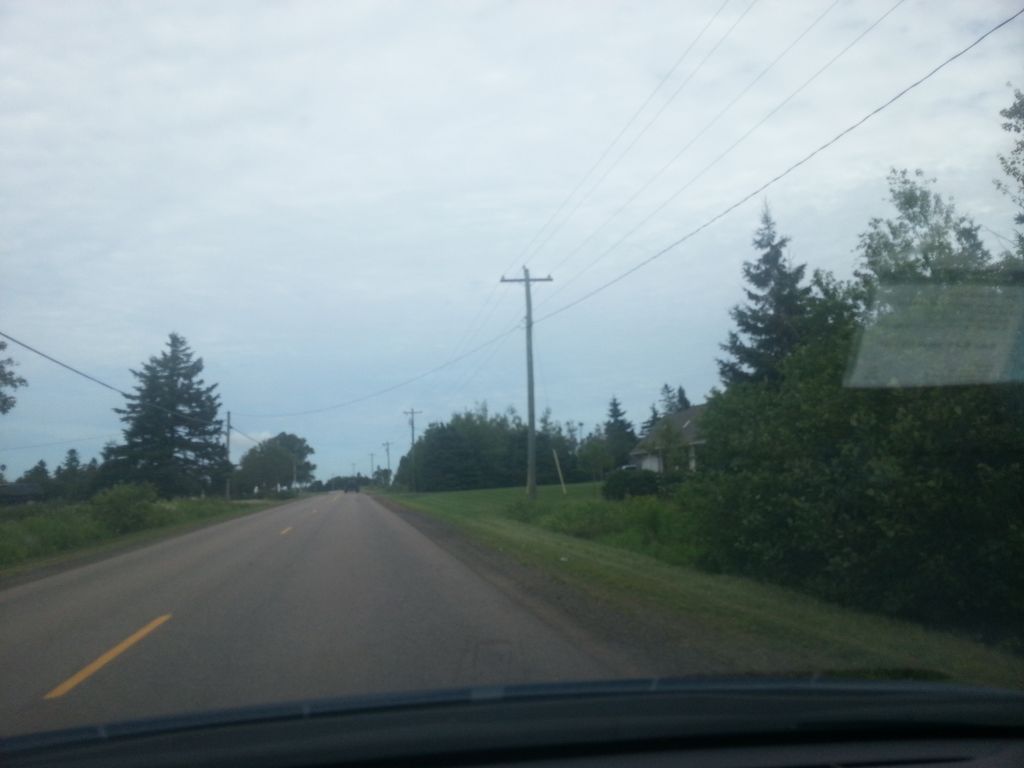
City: charlottetown